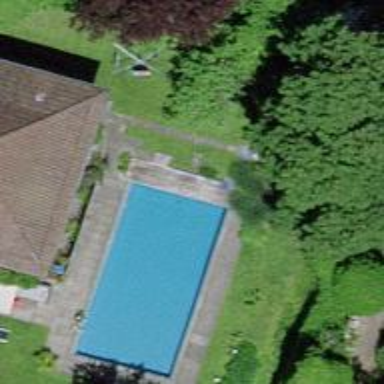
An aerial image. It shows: Swimming pool located in leisure land.